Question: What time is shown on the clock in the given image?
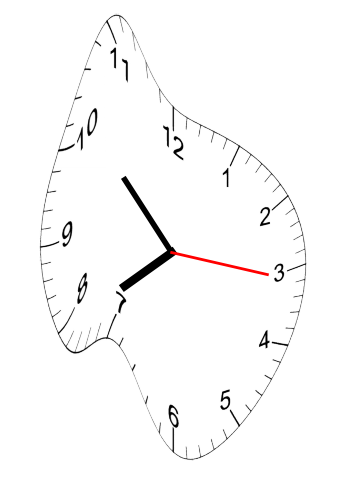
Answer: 07:52:16